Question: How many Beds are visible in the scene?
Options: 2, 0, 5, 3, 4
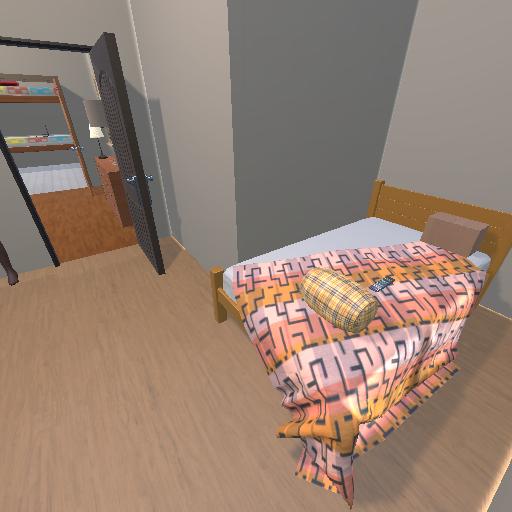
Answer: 2